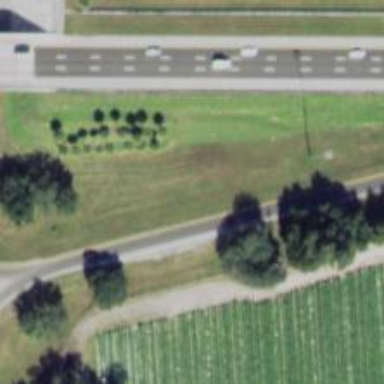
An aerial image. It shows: Diamond junction on motorway link.